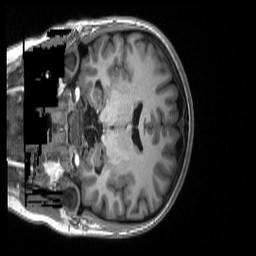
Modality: T1w
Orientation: coronal
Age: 16
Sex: female
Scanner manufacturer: siemens
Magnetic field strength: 3 T
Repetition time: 2.53 s
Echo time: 0.00169 s